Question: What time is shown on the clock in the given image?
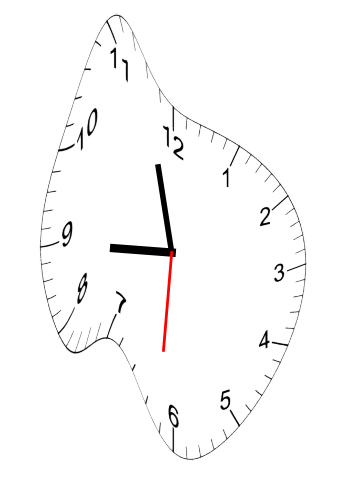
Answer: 08:57:31